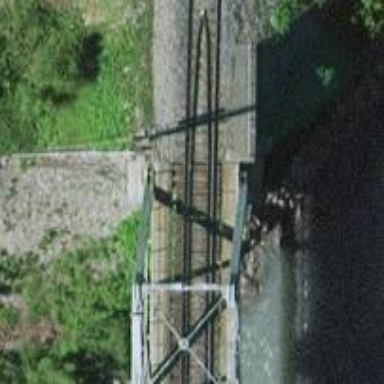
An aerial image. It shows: Railway bridge with electrified tracks and single rail.